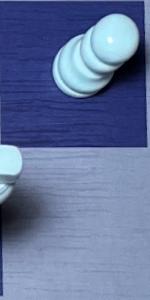
Label: Empty